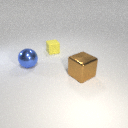
large blue metal sphere to the left of large brown metal cube